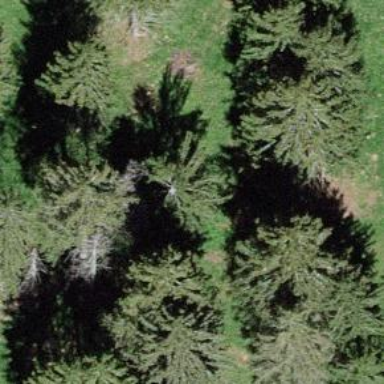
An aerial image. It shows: Beautiful woodland area.